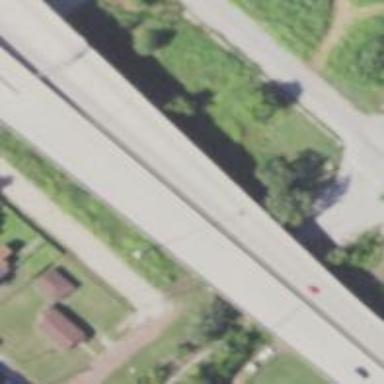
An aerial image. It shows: Bridge over motorway_link.